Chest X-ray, PA view. Patient: 25 years old, sex M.
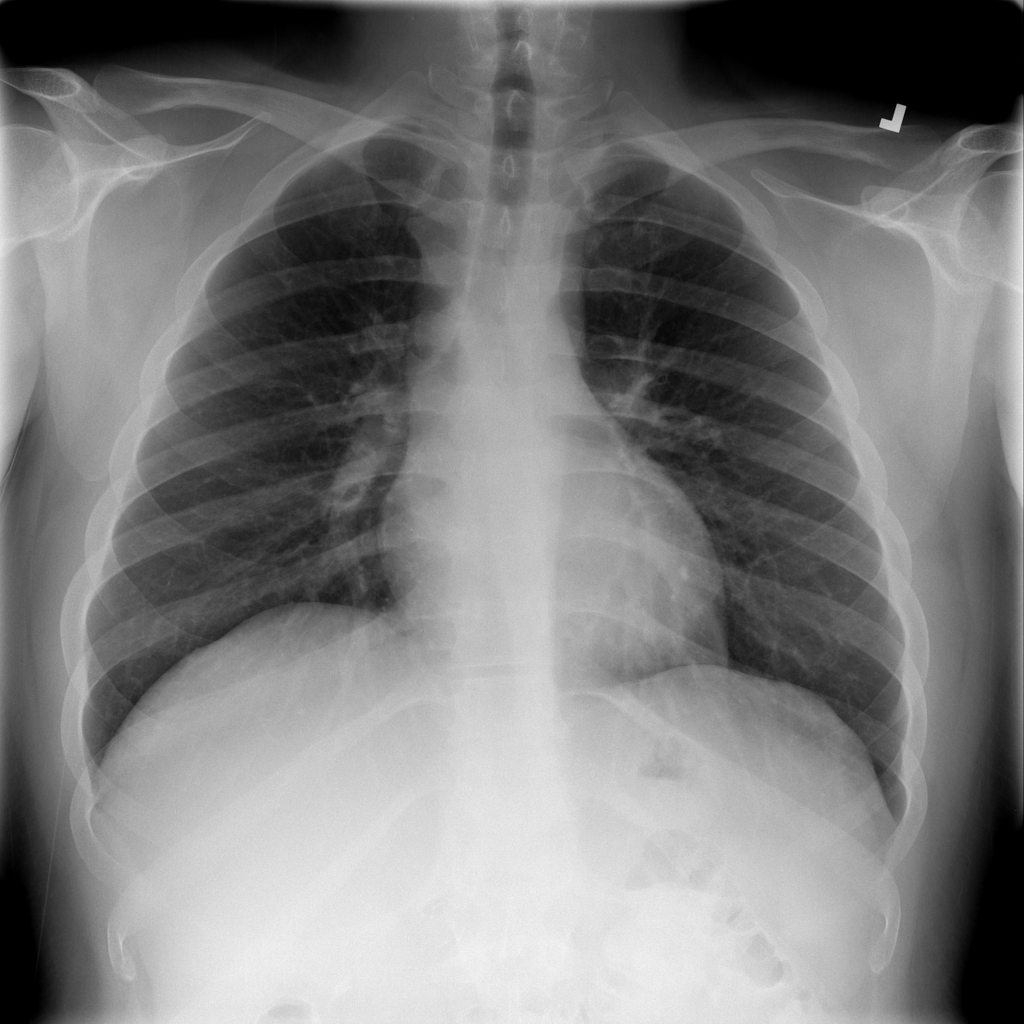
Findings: No Finding